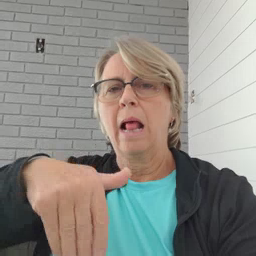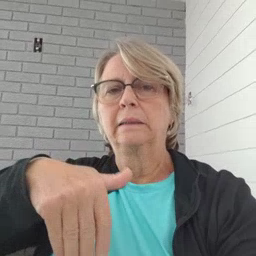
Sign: night